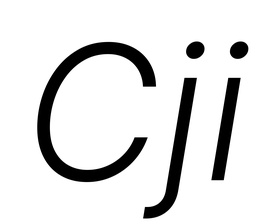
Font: Inter-Italic_Light_Italic